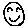
Label: smiley face